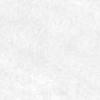
Label: no_change